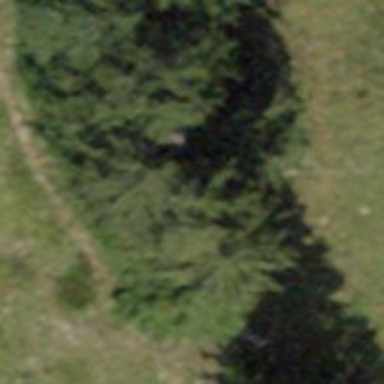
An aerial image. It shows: Row of trees in natural setting.